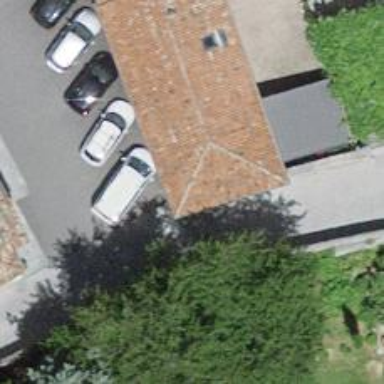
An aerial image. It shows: Restaurant.